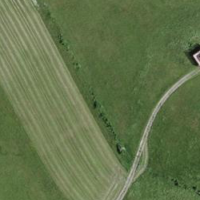
EUNIS habitat code: 25
Species observed at this site:
Conocephalus fuscus